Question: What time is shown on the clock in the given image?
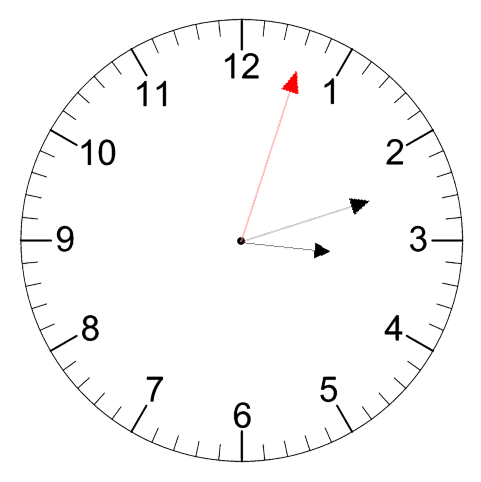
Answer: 03:12:03